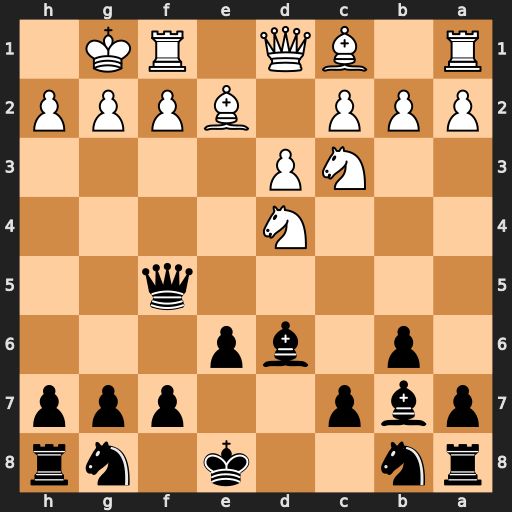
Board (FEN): rn2k1nr/pbp2ppp/1p1bp3/5q2/3N4/2NP4/PPP1BPPP/R1BQ1RK1
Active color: b
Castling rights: kq
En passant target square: -
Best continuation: Qe5 g3 Qxd4